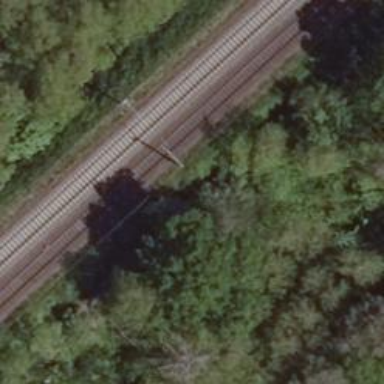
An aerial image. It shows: Railway track with contact lines for electrification.